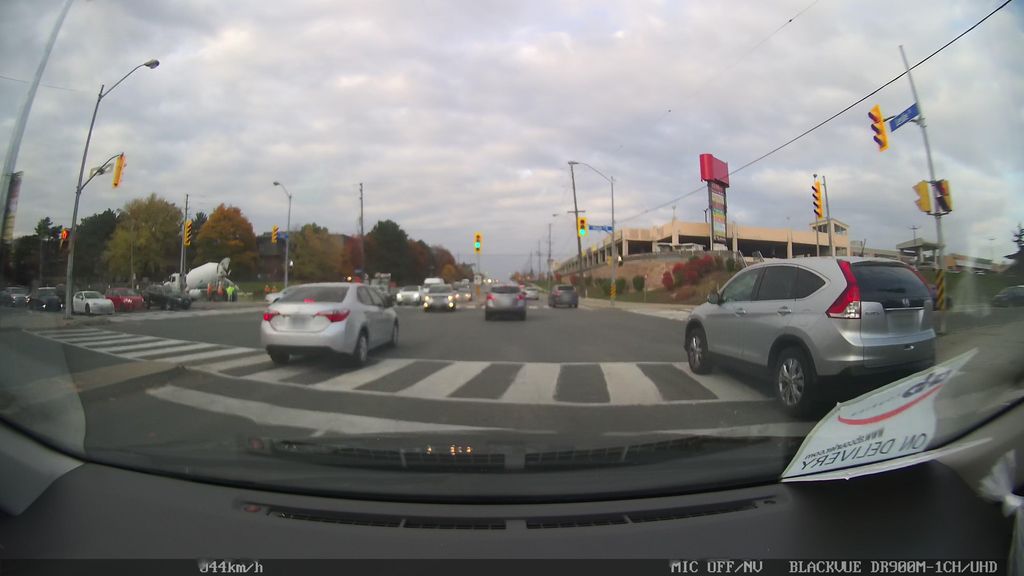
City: toronto